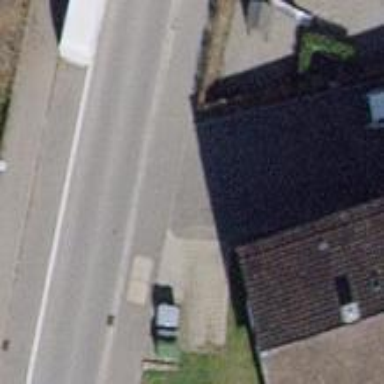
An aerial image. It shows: Sidewalk.